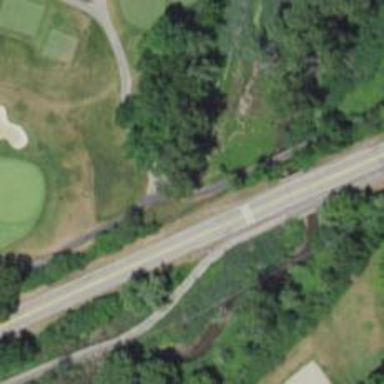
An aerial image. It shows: Golf cartpath that is also road path.